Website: macys
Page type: cart
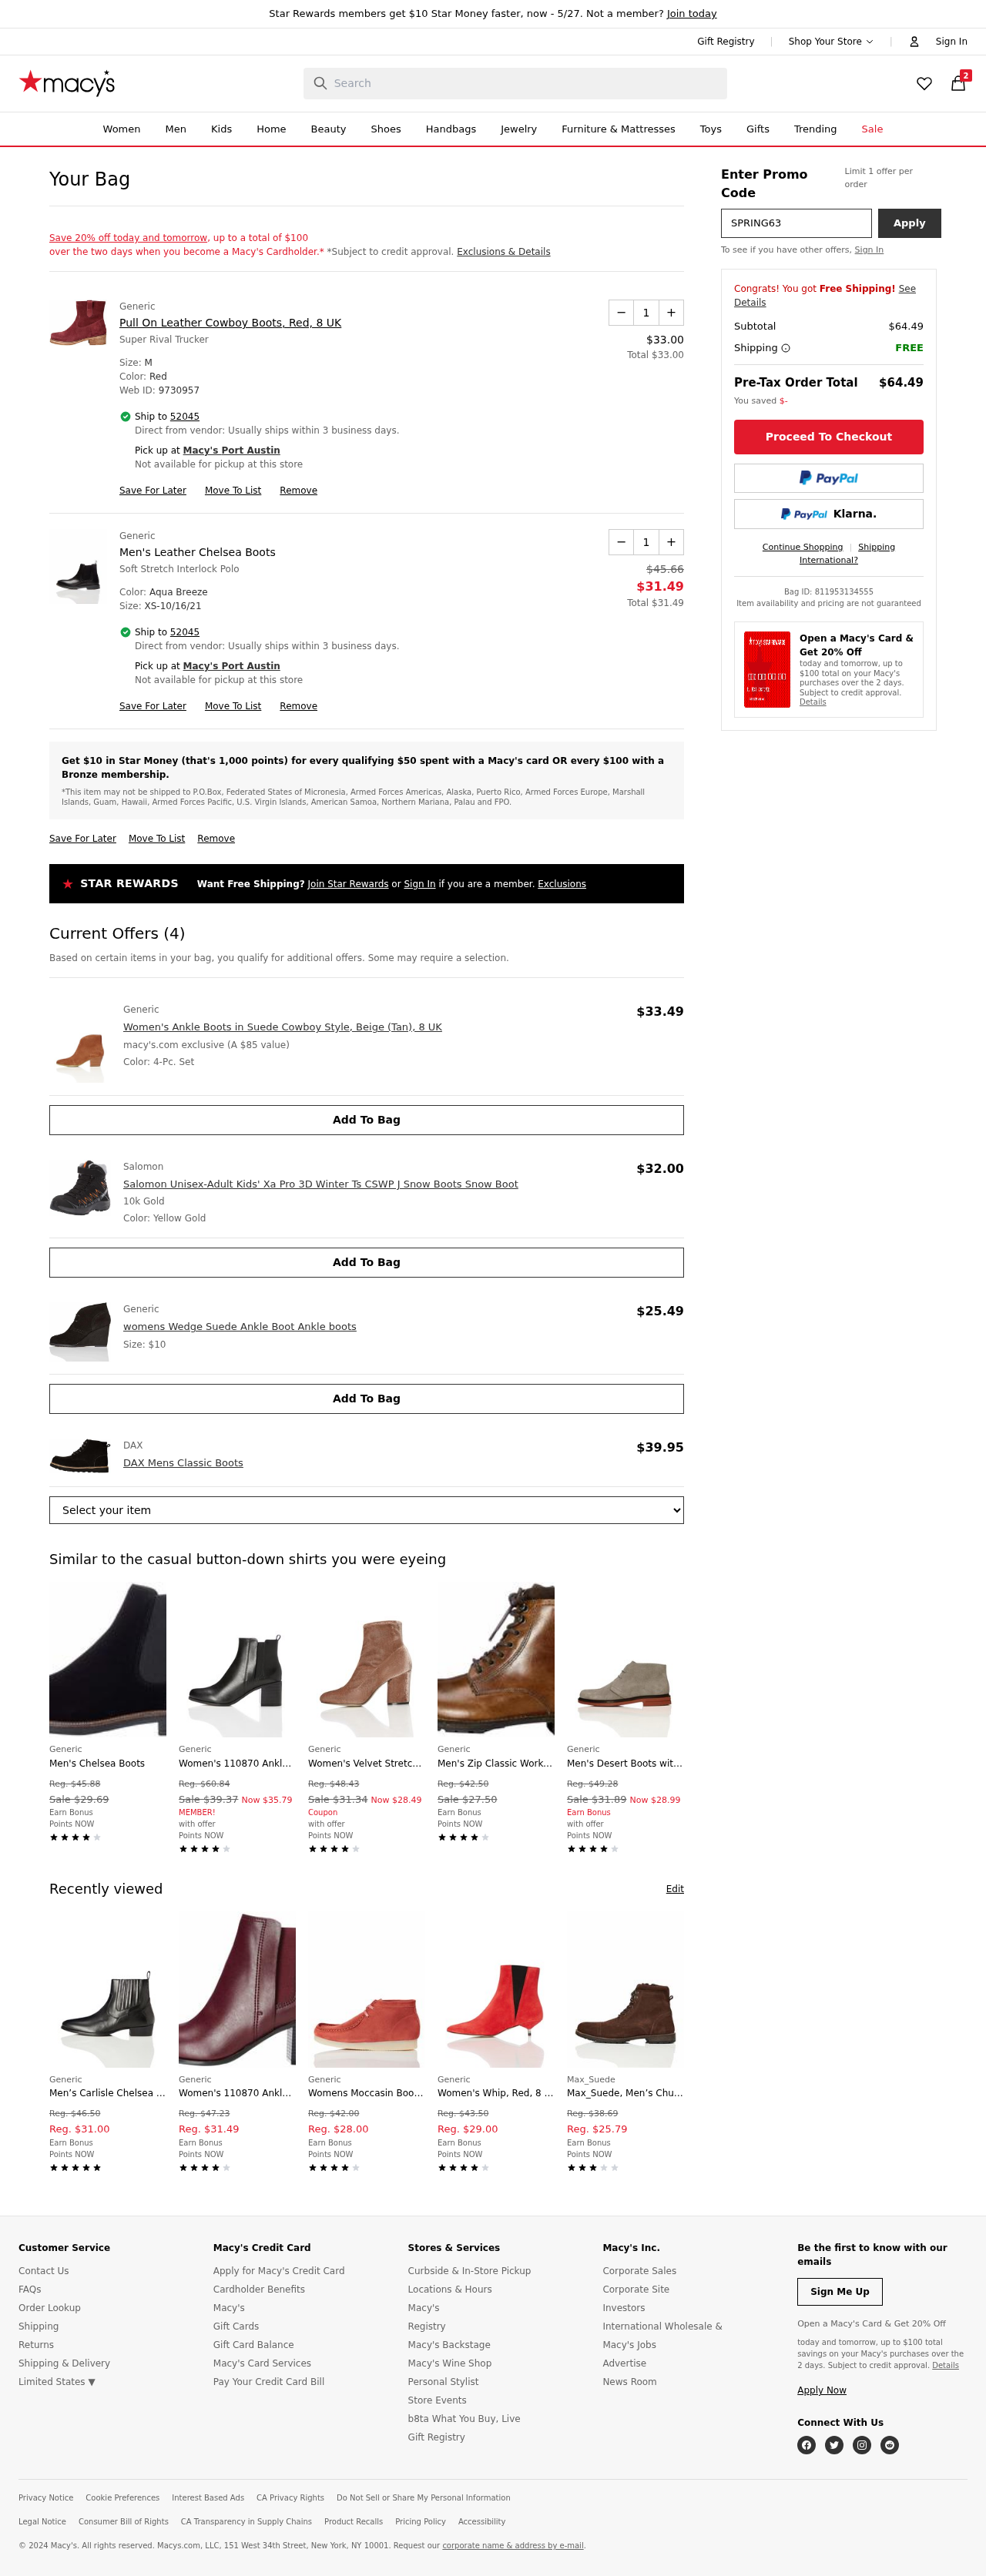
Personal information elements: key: PII_CITY
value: Port Austin
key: PII_POSTCODE
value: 52045
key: PII_PROMO_CODE
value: SPRING63
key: PII_POSTCODE_FULL
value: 52045
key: PII_POSTCODE_NUMERIC
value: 52045
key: PII_CITY2
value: Port Austin
Product elements: key: PRODUCT1_BRAND
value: Generic
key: PRODUCT1_NAME
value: Pull On Leather Cowboy Boots, Red, 8 UK
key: PRODUCT1_PRICE
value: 33
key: PRODUCT1_QUANTITY
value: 1
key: PRODUCT2_BRAND
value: Generic
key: PRODUCT2_NAME
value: Men's Leather Chelsea Boots
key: PRODUCT2_PRICE
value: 31.49
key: PRODUCT2_QUANTITY
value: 1
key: PRODUCT3_BRAND
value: Generic
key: PRODUCT3_NAME
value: Women's Ankle Boots in Suede Cowboy Style, Beige (Tan), 8 UK
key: PRODUCT3_PRICE
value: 33.49
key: PRODUCT4_BRAND
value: Salomon
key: PRODUCT4_NAME
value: Salomon Unisex-Adult Kids' Xa Pro 3D Winter Ts CSWP J Snow Boots Snow Boot
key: PRODUCT4_PRICE
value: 32
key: PRODUCT5_BRAND
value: Generic
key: PRODUCT5_NAME
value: womens Wedge Suede Ankle Boot Ankle boots
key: PRODUCT5_PRICE
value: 25.49
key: PRODUCT6_BRAND
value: DAX
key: PRODUCT6_NAME
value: DAX Mens Classic Boots
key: PRODUCT6_PRICE
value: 39.95
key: PRODUCT1_TOTAL
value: Total $33.00
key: PRODUCT2_ORIGINAL_PRICE
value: $45.66
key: PRODUCT2_TOTAL
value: Total $31.49
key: PRODUCT7_BRAND
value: Generic
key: PRODUCT7_NAME
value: Men's Chelsea Boots
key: PRODUCT7_ORIGINAL_PRICE
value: Reg. $45.88
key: PRODUCT7_SALE_PRICE
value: Sale $29.69
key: PRODUCT8_BRAND
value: Generic
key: PRODUCT8_NAME
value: Women's 110870 Ankle Boots, Black, 8
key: PRODUCT8_ORIGINAL_PRICE
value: Reg. $60.84
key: PRODUCT8_SALE_PRICE
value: Sale $39.37
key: PRODUCT8_PRICE
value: Now $35.79
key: PRODUCT9_BRAND
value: Generic
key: PRODUCT9_NAME
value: Women's Velvet Stretch Ankle Boots Pink 4 UK (37 EU),119750
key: PRODUCT9_ORIGINAL_PRICE
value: Reg. $48.43
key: PRODUCT9_SALE_PRICE
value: Sale $31.34
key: PRODUCT9_PRICE
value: Now $28.49
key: PRODUCT10_BRAND
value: Generic
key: PRODUCT10_NAME
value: Men's Zip Classic Worker Boots Ankle
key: PRODUCT10_ORIGINAL_PRICE
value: Reg. $42.50
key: PRODUCT10_SALE_PRICE
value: Sale $27.50
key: PRODUCT11_BRAND
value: Generic
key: PRODUCT11_NAME
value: Men's Desert Boots with Brushed Leather and Lace-Ups
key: PRODUCT11_ORIGINAL_PRICE
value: Reg. $49.28
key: PRODUCT11_SALE_PRICE
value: Sale $31.89
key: PRODUCT11_PRICE
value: Now $28.99
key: PRODUCT12_BRAND
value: Generic
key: PRODUCT12_NAME
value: Men’s Carlisle Chelsea Boots
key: PRODUCT12_ORIGINAL_PRICE
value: Reg. $46.50
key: PRODUCT12_PRICE
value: Reg. $31.00
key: PRODUCT13_BRAND
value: Generic
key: PRODUCT13_NAME
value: Women's 110870 Ankle Boots, Rot Burgendy, 3/3.5 UK
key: PRODUCT13_ORIGINAL_PRICE
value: Reg. $47.23
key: PRODUCT13_PRICE
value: Reg. $31.49
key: PRODUCT14_BRAND
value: Generic
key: PRODUCT14_NAME
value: Womens Moccasin Boot Moccasin Boot
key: PRODUCT14_ORIGINAL_PRICE
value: Reg. $42.00
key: PRODUCT14_PRICE
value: Reg. $28.00
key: PRODUCT15_BRAND
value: Generic
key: PRODUCT15_NAME
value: Women's Whip, Red, 8 UK
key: PRODUCT15_ORIGINAL_PRICE
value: Reg. $43.50
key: PRODUCT15_PRICE
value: Reg. $29.00
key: PRODUCT16_BRAND
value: Max_Suede
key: PRODUCT16_NAME
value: Max_Suede, Men’s Chukka Boots
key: PRODUCT16_ORIGINAL_PRICE
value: Reg. $38.69
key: PRODUCT16_PRICE
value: Reg. $25.79
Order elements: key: ORDER_NUM_ITEMS
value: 2
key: ORDER_SUBTOTAL
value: $64.49
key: ORDER_SUBTOTAL2
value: $64.49
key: ORDER_ID
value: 811953134555
Search elements: key: HEADER_SEARCH
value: Search